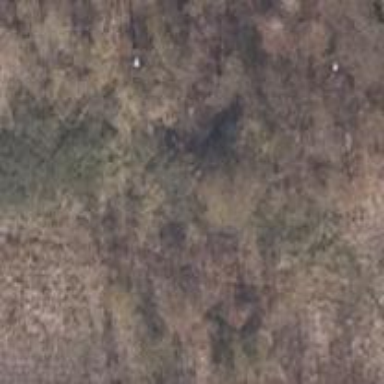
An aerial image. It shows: Abandoned railway spur.